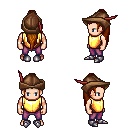
a pixel art fantasy rpg character, male body template, human, light skin, gold chest armor, magenta pants, brunette extra-long topknot hairstyle, leather cap, metal boots, four views (front, back, left, right), 2x2 character sprite sheet, small pixel art, hard edges, no anti-aliasing